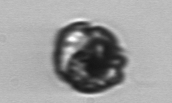
Label: Proterythropsis